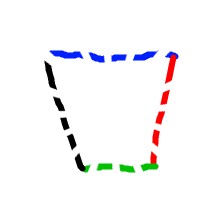
Shape: trapezoid